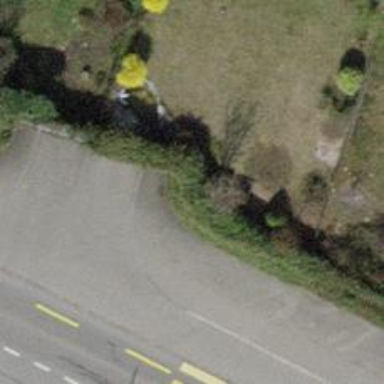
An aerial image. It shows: Hedge barrier.